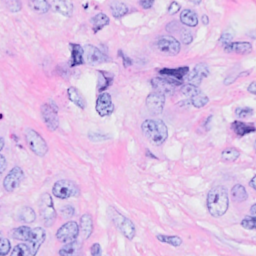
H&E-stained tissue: Breast